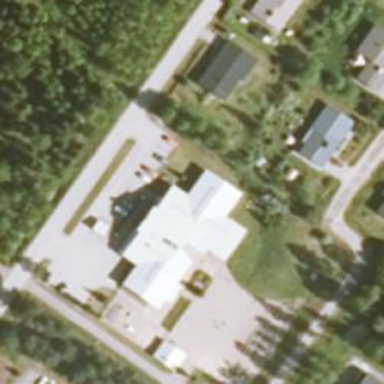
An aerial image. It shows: Public building.